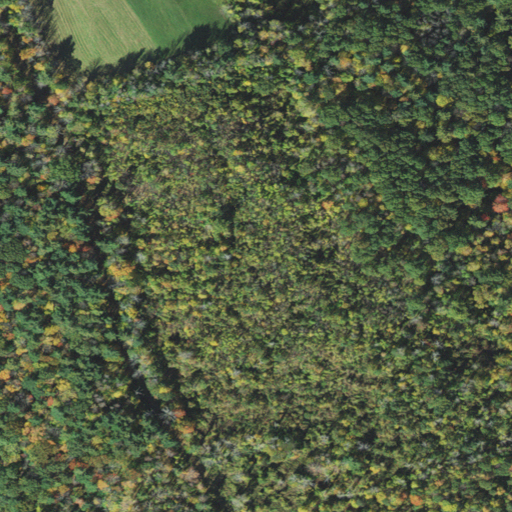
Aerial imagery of mountain in Massachusetts named Sargent Hill containing deciduous forest, mixed forest, evergreen forest, and open water